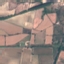
Label: PermanentCrop